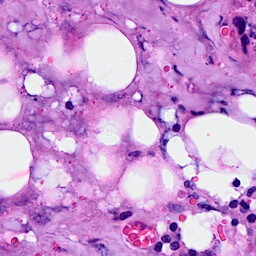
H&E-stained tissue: Breast